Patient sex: M
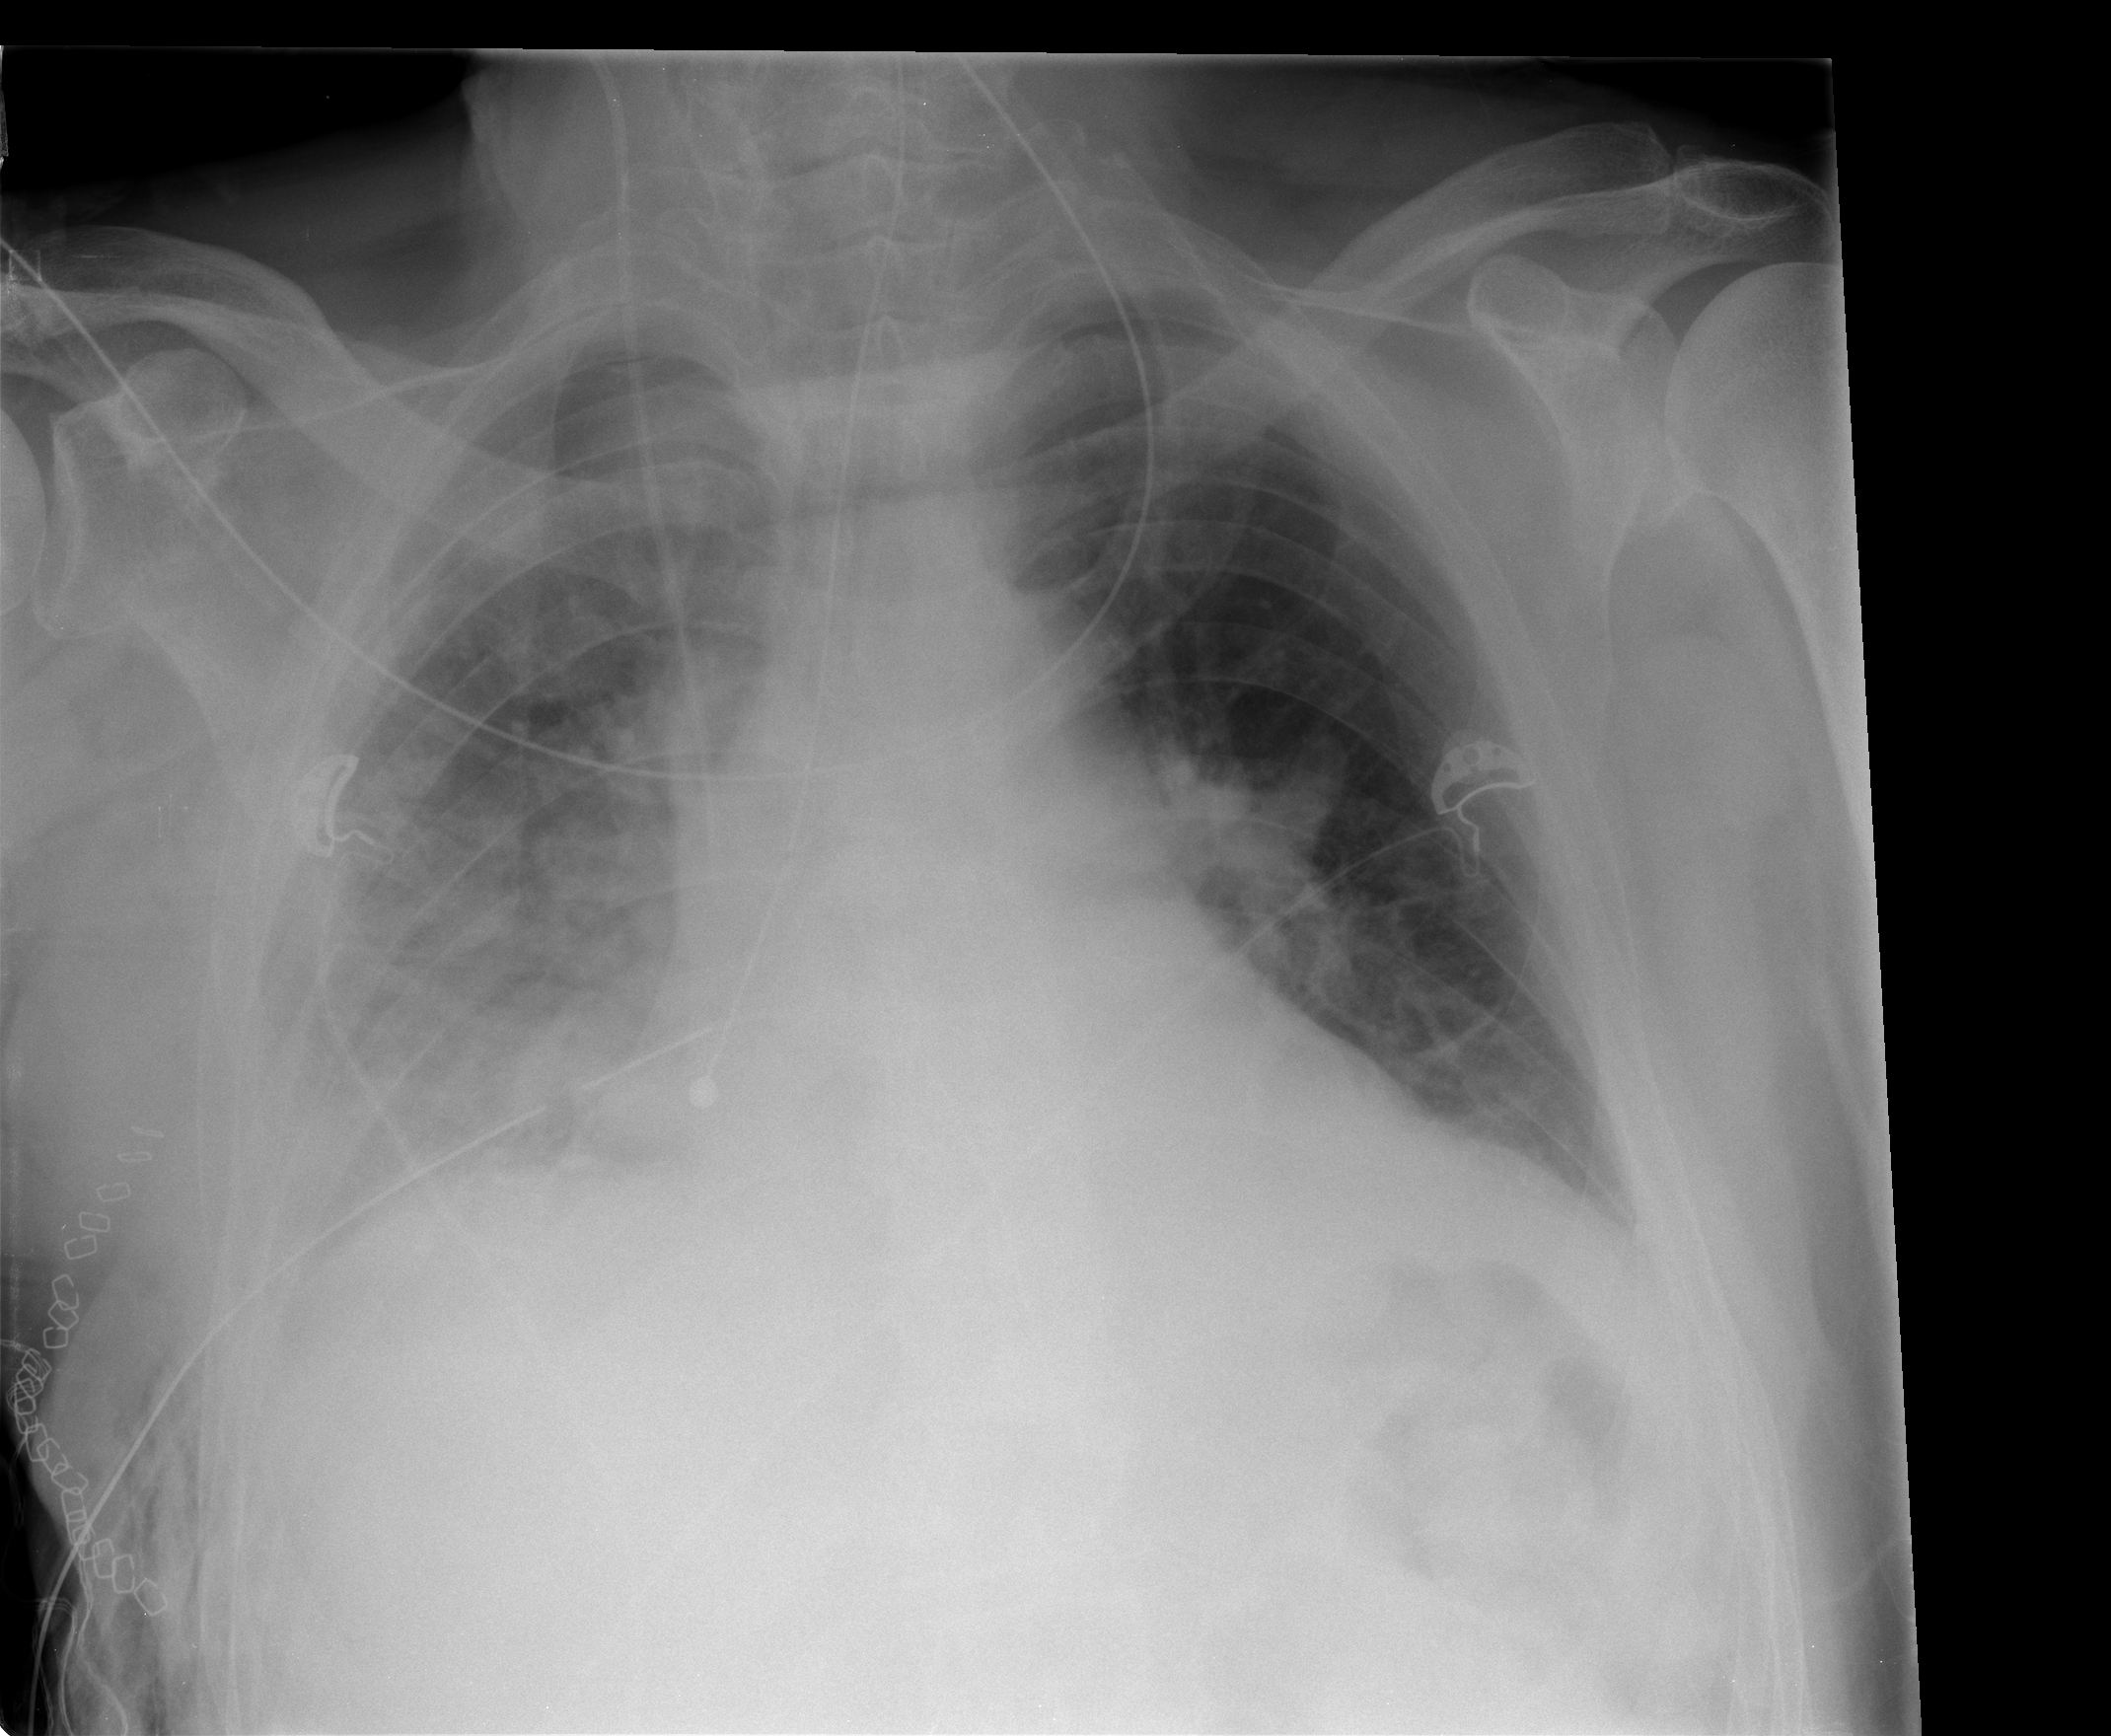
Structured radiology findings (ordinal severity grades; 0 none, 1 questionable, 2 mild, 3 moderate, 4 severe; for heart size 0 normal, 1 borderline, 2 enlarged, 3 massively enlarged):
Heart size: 1
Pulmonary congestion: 2
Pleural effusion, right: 2
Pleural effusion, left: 1
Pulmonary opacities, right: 3
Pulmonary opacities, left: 2
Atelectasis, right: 3
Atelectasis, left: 2